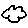
Label: cloud